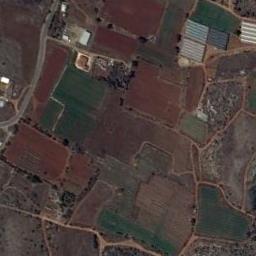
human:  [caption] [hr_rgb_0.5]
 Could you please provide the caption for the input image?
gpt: There are several buildings in rectangular farmlands .

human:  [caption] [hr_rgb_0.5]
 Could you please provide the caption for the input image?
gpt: Some rectangular farmlands of different colors and sizes surround some buildings and some roads go through the farmlands .

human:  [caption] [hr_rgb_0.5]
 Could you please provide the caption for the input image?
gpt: Many green and red-brown mixed-sized rectangular farm fields .

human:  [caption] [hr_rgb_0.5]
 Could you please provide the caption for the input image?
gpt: There are some green and red rectangular farmland .

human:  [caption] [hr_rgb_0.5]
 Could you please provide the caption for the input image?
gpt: There are some brown rectangular farmlands and green ones .